Question: I am using R to scrape the link titles in this link www.jamesaltucher.com/sitemap.xml
This is my code.
'''
library(XML)
library(RCurl)
url.link <- 'http://www.jamesaltucher.com/sitemap.xml'
blog <- getURL(url.link)
blog <- htmlParse(blog, encoding = "UTF-8")
titles <- xpathSApply (blog ,"//a",xmlValue) ## titles
'''
My 'titles' is an empty list.
See the screenshot:

Did I use the xpath incorrectly?
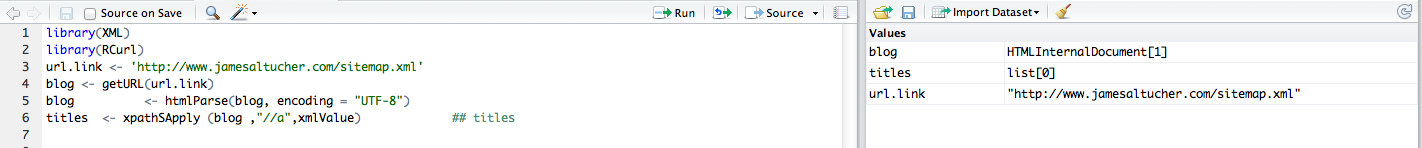
Answer: Yes. You are looking for 'loc' element and not 'a' element.
'''
titles <- xpathSApply (html ,"//loc",xmlValue)
'''